Breast ultrasound image
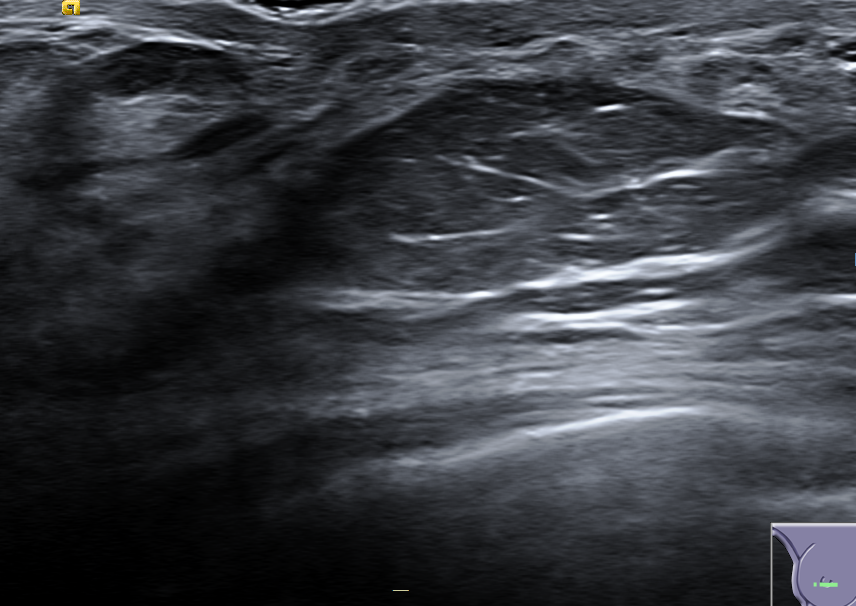
Diagnosis: normal